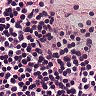
Metastatic tissue present: no